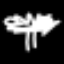
Label: palm tree